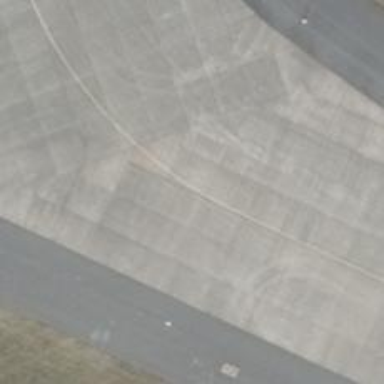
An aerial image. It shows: Taxiway at the airport with concrete surface.